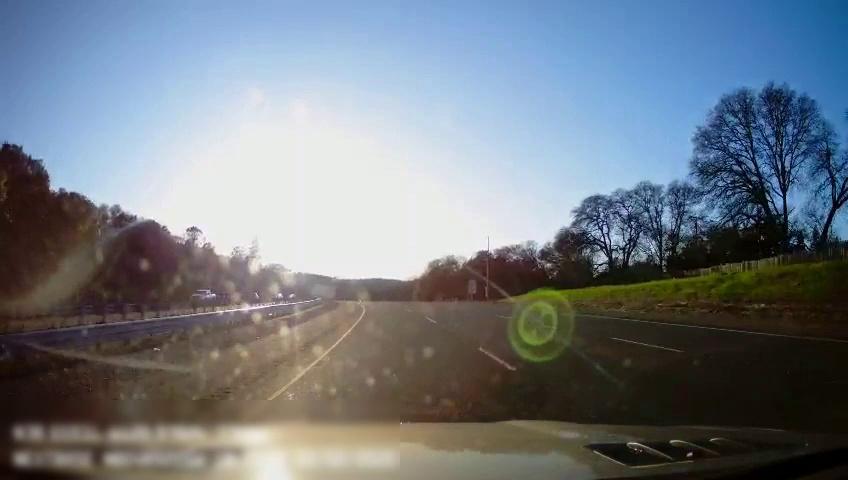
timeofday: Day
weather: Sunny
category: Drivable Space
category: Vehicles | Truck
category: Lanes | Current Lane
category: Lanes | Current Lane
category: Lanes | Alternate Lane
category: Lanes | Alternate Lane
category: Traffic | Signs